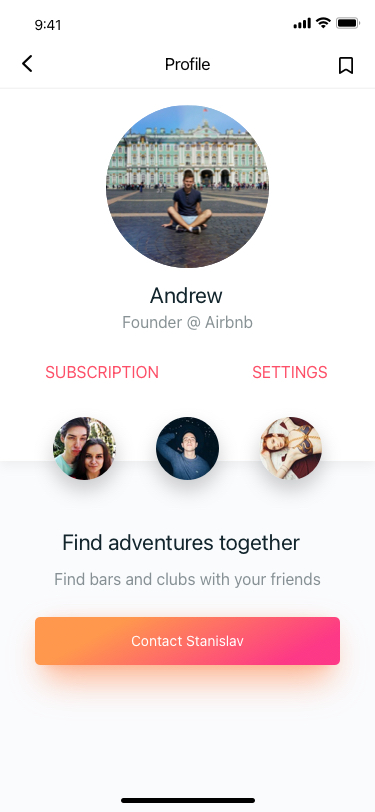
Text in this UI design:
Contact Stanislav
Find bars and clubs with your friends
Find adventures together
SETTINGS
SUBSCRIPTION
Founder @ Airbnb
Andrew
Profile